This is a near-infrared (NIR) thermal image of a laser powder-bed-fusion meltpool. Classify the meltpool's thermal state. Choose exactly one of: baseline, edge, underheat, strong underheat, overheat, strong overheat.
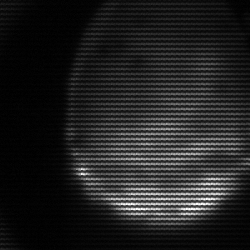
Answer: edge